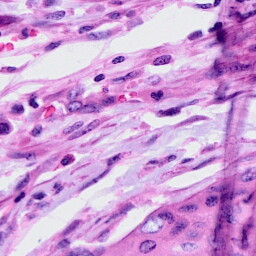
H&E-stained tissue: Cervix